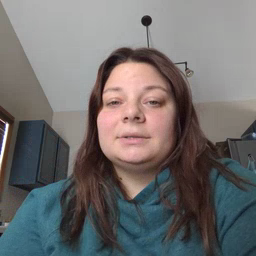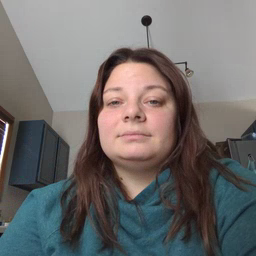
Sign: pretty